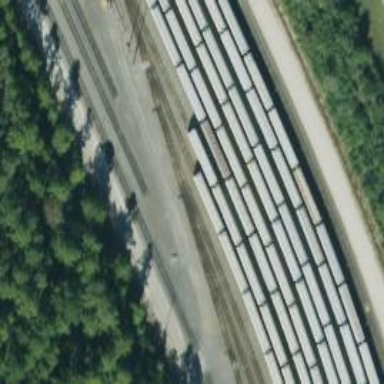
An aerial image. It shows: Railway spur service.